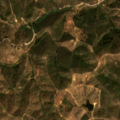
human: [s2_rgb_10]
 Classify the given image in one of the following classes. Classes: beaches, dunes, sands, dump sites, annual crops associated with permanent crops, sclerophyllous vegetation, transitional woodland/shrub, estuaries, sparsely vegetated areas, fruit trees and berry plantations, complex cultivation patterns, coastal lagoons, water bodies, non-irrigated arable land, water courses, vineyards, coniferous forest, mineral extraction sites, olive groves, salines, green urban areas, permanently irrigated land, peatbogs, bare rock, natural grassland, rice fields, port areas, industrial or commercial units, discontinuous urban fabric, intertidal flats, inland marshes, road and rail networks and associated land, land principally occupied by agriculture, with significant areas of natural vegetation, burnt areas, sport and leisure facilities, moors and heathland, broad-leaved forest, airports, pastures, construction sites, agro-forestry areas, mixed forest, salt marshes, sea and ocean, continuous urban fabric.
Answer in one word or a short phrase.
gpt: broad-leaved forest, transitional woodland/shrub